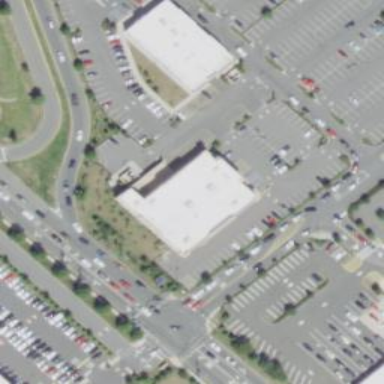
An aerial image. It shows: Building.